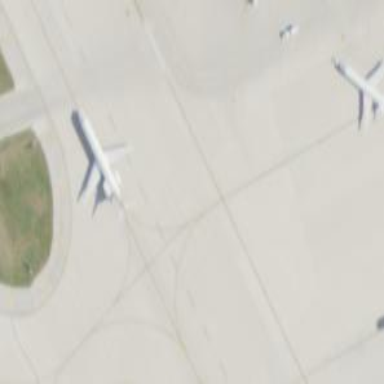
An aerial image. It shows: View of taxiway at the airport.